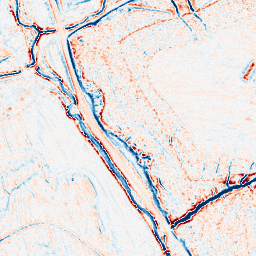
Category: edge_preserving
Decomposition family: bilateral
Decomposition parameters: d: 9
sigma_color: 75
sigma_space: 25
Upsampling method: regularized
Upsampling parameters: scale: 2
lambda_reg: 0.01
Upsampling scale: 2